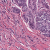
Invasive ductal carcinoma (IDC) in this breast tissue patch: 1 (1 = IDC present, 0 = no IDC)